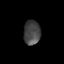
Tissue: skin
Cell type: Epithelial cells
Senescence score: 0.2227
Nuclear area (px): 403
Mean DAPI intensity: 69.129